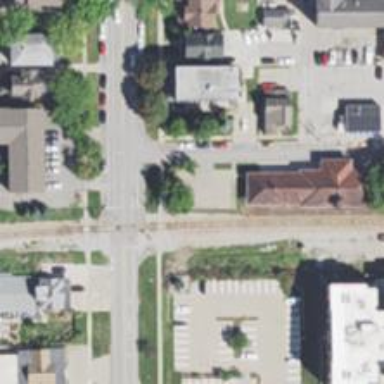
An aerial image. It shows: Railway crossing.